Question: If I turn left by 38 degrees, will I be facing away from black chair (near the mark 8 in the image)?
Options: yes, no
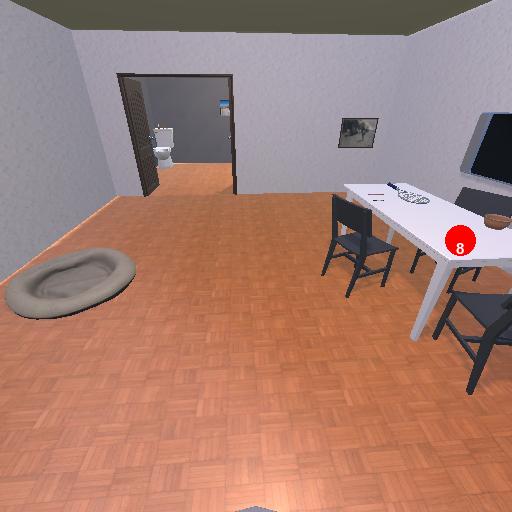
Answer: yes